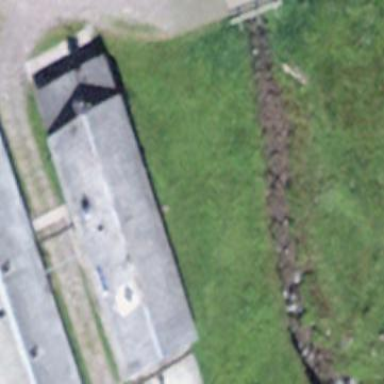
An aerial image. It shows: Farm auxiliary building.